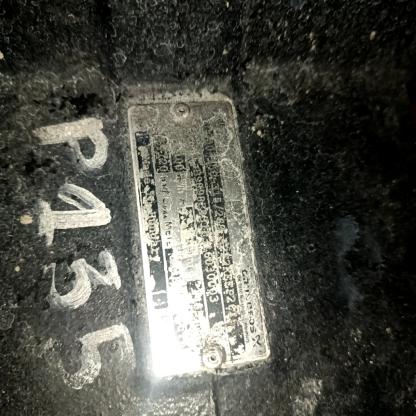
Klasa: tabliczka-znamionowa